Question: When was the application sent?
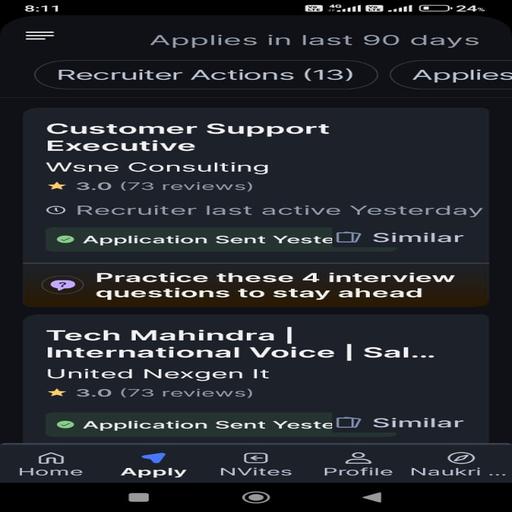
Answer: Application Sent Yesterday